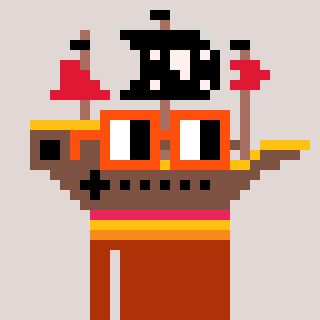
a pixel art character with square orange glasses, a pirateship-shaped head and a hotbrown-colored body on a warm background